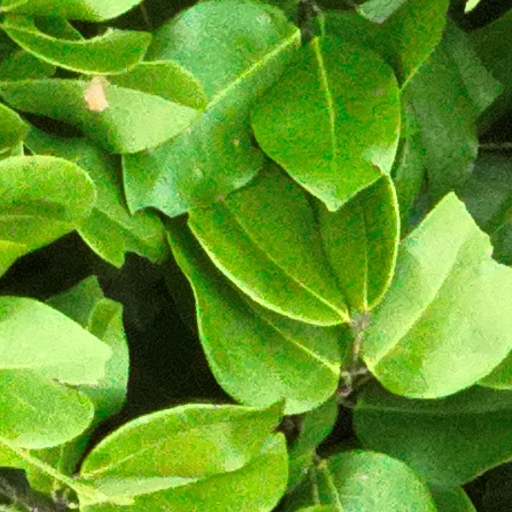
Species: Prioria copaifera
GBIF accepted scientific name: Prioria copaifera
Crown area (m\u00b2): 179.582